Field crop: tomato
Growth stage: 2
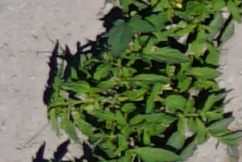
Species: tomato